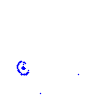
Particle: pion